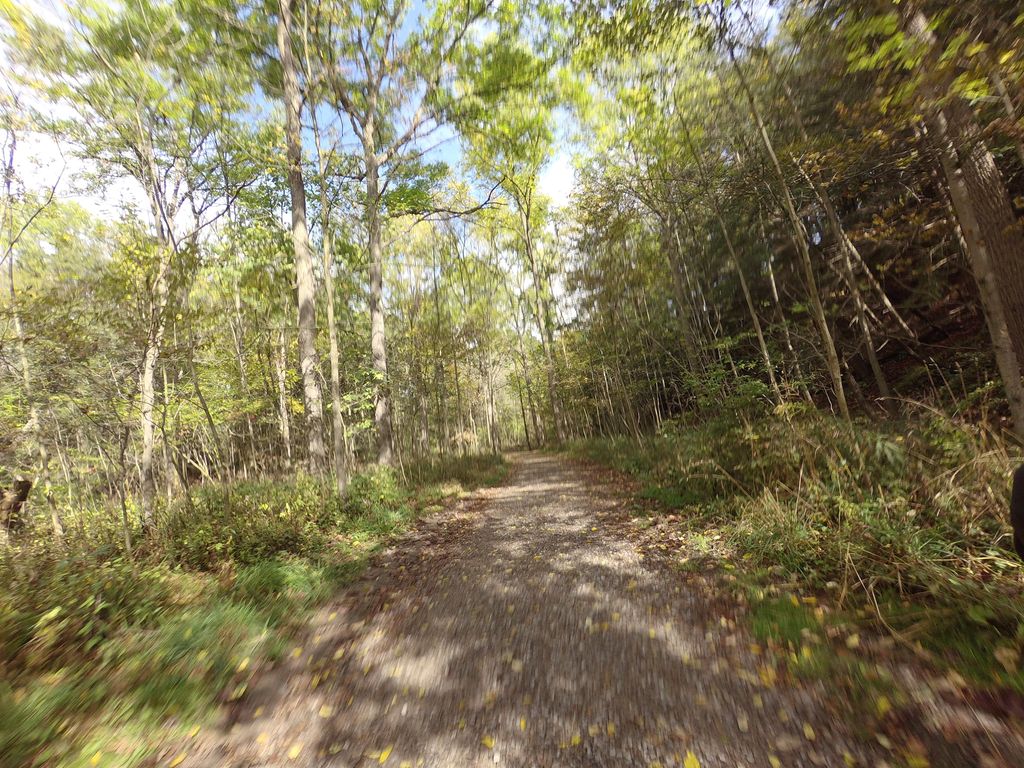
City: hamilton